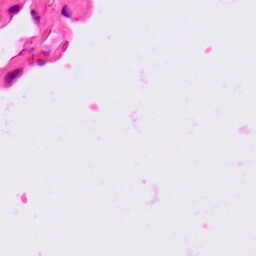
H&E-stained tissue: Lung